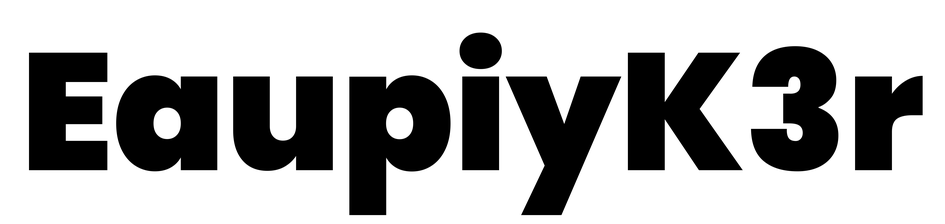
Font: Poppins-Black